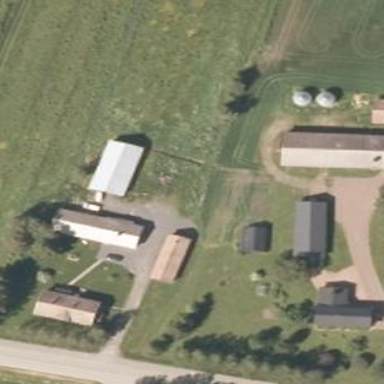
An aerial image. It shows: Farmyard area.